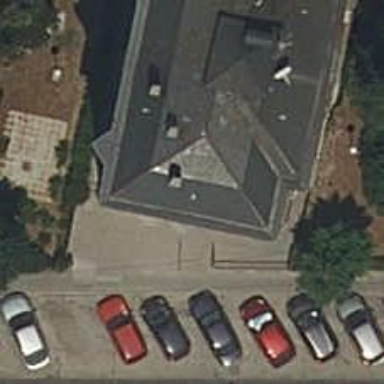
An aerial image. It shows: Cafe.